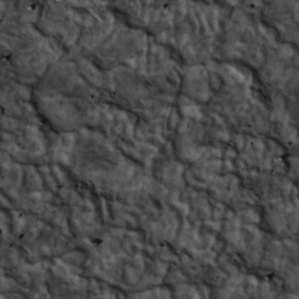
Label: non_frost